Question: <URL>, which consist of a rectangle representing the viewport and a smaller version of the observed diagram, show some interesting behavior:
When dragging the rectangle representing the viewport close to an edge, the whole overview diagram shifts into the opposite direction.

Is there any way to disable this behavior, so the diagram remains "fixed" in the upper left corner?
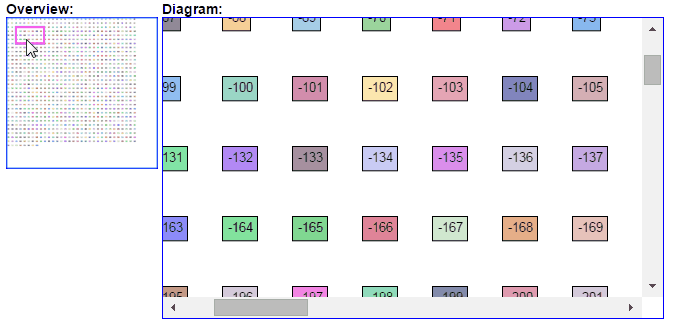
Answer: This is a bug because of 'diagram.autoScrollRegion' allowing the Diagram (Overview in this case which is a kind of Diagram) to scroll when you're dragging the box by an edge.
This bug will be fixed in the next release (1.5.4), but you can make a workaround by setting:
'myOverview.autoScrollRegion = 0;'